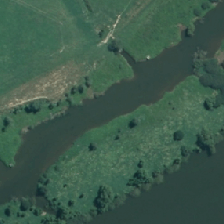
Land cover: lake_pond